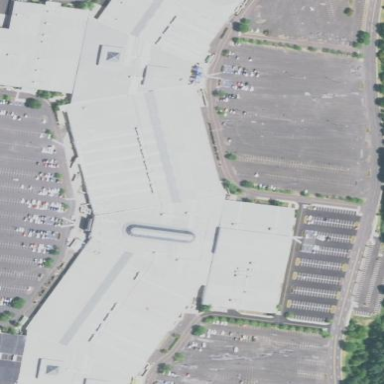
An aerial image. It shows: Mall building.